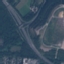
Land use / land cover: Highway